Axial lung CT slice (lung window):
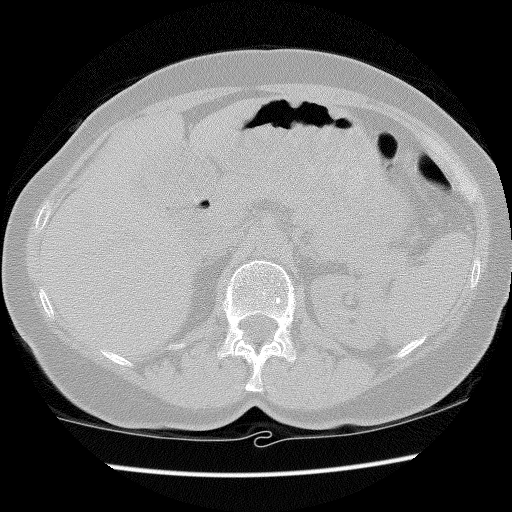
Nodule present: no